Interaction volume radius: 10 \u00c5
Interaction volume height: 20 \u00c5
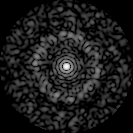
Disorder parameter: 0.8426